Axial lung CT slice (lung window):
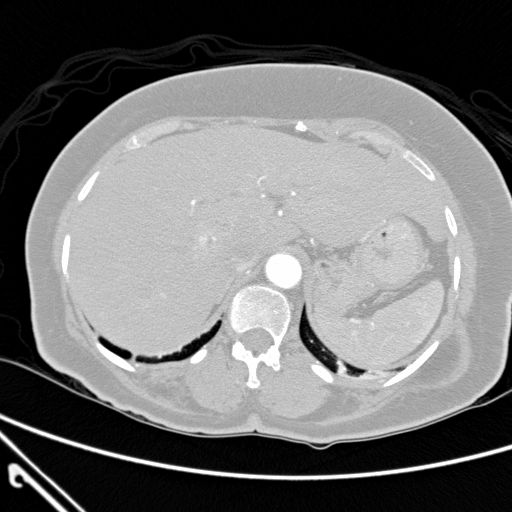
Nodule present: no